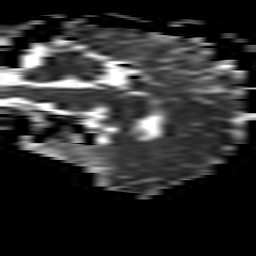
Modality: ADC
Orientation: sagittal
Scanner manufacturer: philips
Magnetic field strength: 3 T
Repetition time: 3.08 s
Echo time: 0.076 s